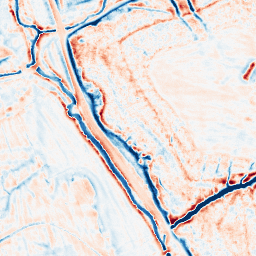
Category: edge_preserving
Decomposition family: bilateral
Decomposition parameters: d: 15
sigma_color: 50
sigma_space: 75
Upsampling method: quintic
Upsampling parameters: scale: 2
Upsampling scale: 2